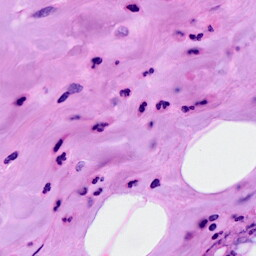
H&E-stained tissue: Breast